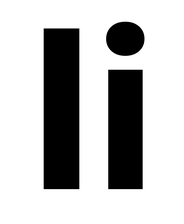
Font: Roboto_ExtraBold